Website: apple
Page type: cart
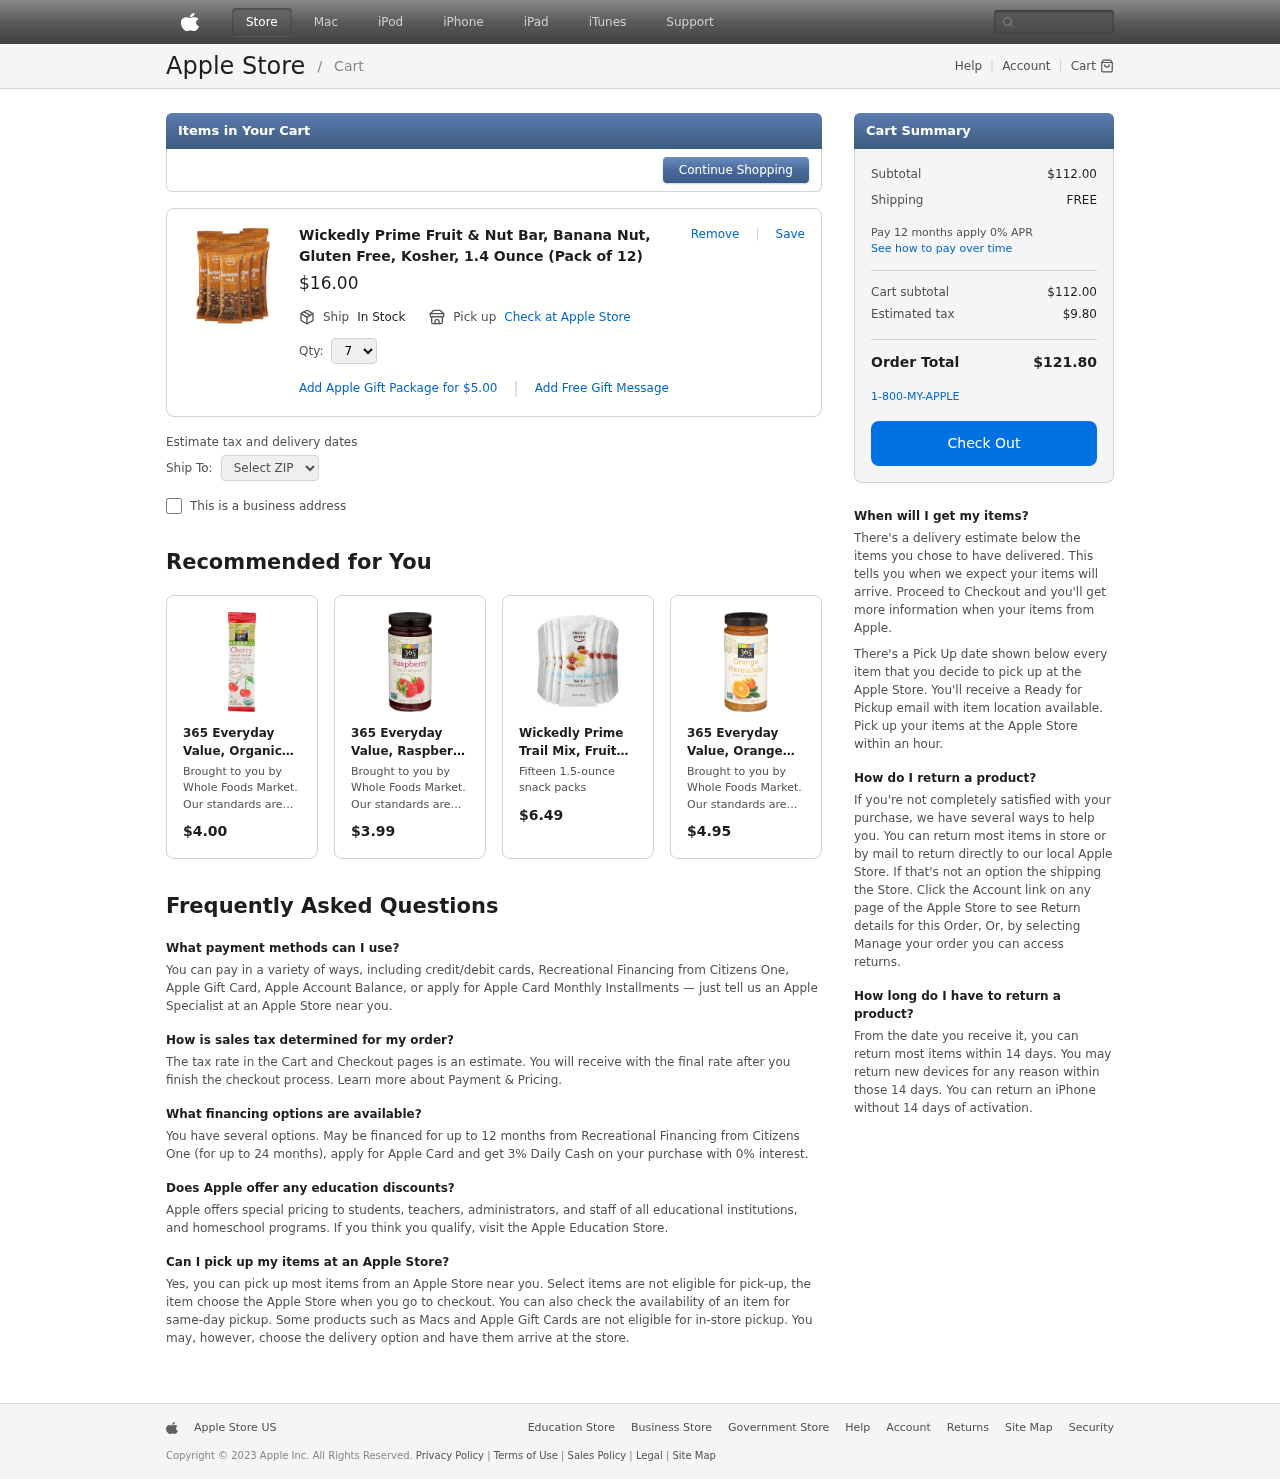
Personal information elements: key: PII_POSTCODE
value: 62104
Product elements: key: PRODUCT1_NAME
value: Wickedly Prime Fruit & Nut Bar, Banana Nut, Gluten Free, Kosher, 1.4 Ounce (Pack of 12)
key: PRODUCT1_PRICE
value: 16
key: PRODUCT1_QUANTITY
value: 7
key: PRODUCT2_DESC
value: Brought to you by Whole Foods Market. Our standards are what set us apart, and our quality is what keeps us stocking pantries, fridges and freezers with the best natural and organic 365 Everyday Value
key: PRODUCT2_NAME
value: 365 Everyday Value, Organic Fruit Strip, Cherry, 0.65 oz
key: PRODUCT2_PRICE
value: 4
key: PRODUCT3_DESC
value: Brought to you by Whole Foods Market. Our standards are what set us apart, and our quality is what keeps us stocking pantries, fridges and freezers with the best natural and organic 365 Everyday Value
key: PRODUCT3_NAME
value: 365 Everyday Value, Raspberry Fruit Spread, 10 oz
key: PRODUCT3_PRICE
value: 3.99
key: PRODUCT4_DESC
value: Fifteen 1.5-ounce snack packs
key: PRODUCT4_NAME
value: Wickedly Prime Trail Mix, Fruit Cocktail, Snack Pack, 1.5 Ounce (Pack of 15)
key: PRODUCT4_PRICE
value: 6.49
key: PRODUCT5_DESC
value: Brought to you by Whole Foods Market. Our standards are what set us apart, and our quality is what keeps us stocking pantries, fridges and freezers with the best natural and organic 365 Everyday Value
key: PRODUCT5_NAME
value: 365 Everyday Value, Orange Marmalade Fruit Spread, 10 oz
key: PRODUCT5_PRICE
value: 4.95
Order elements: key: ORDER_SUBTOTAL
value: $112.00
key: ORDER_SHIPPING_COST
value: FREE
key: ORDER_SUBTOTAL2
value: $112.00
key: ORDER_TAX
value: $9.80
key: ORDER_TOTAL
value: $121.80